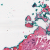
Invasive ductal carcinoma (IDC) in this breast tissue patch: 0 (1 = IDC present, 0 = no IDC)